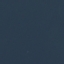
Label: SeaLake